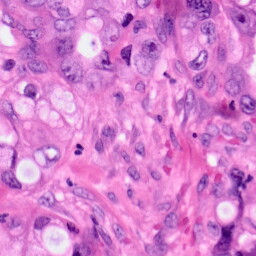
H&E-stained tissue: Pancreatic